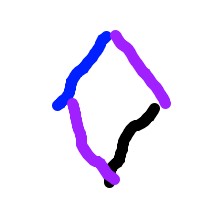
Shape: rhombus